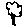
Label: tree